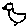
Label: bird